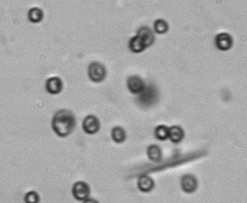
Label: Phaeocystis